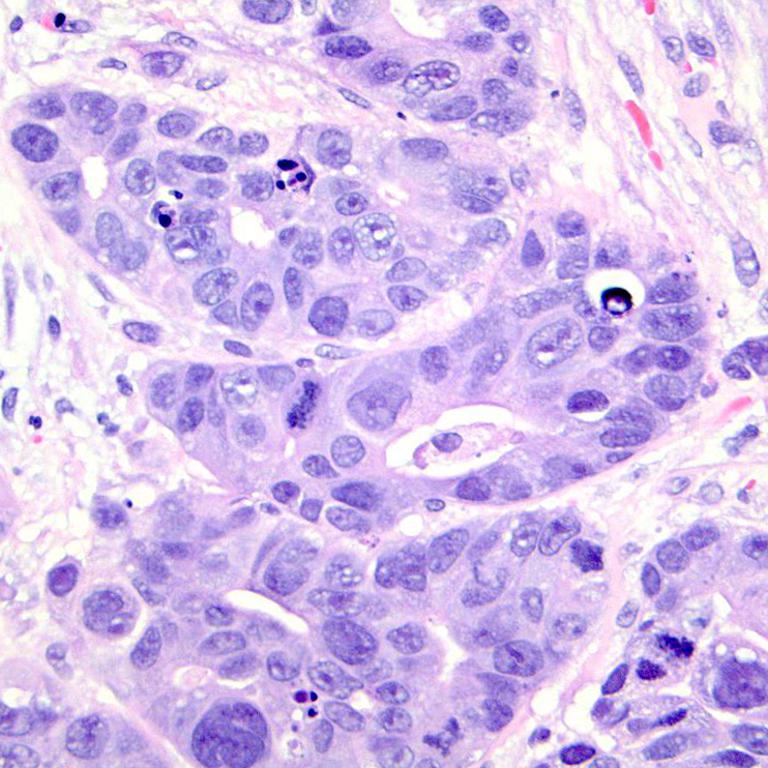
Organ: colon
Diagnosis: adenocarcinomas